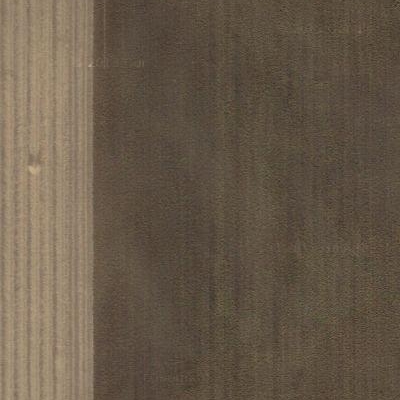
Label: bField